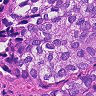
Metastatic tissue present: yes